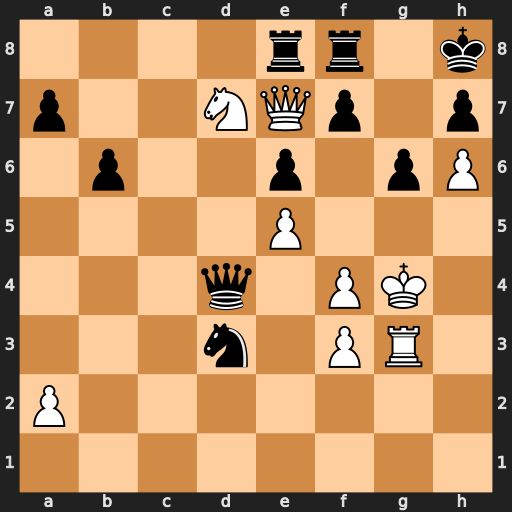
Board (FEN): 4rr1k/p2NQp1p/1p2p1pP/4P3/3q1PK1/3n1PR1/P7/8
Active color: w
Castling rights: -
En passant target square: -
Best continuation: Qf6+ Kg8 Qg7#